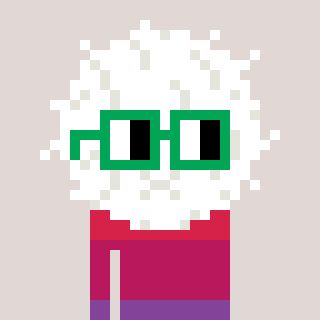
a pixel art character with square green glasses, a cottonball-shaped head and a bege-colored body on a warm background